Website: ulta-beauty
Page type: customer-info-address
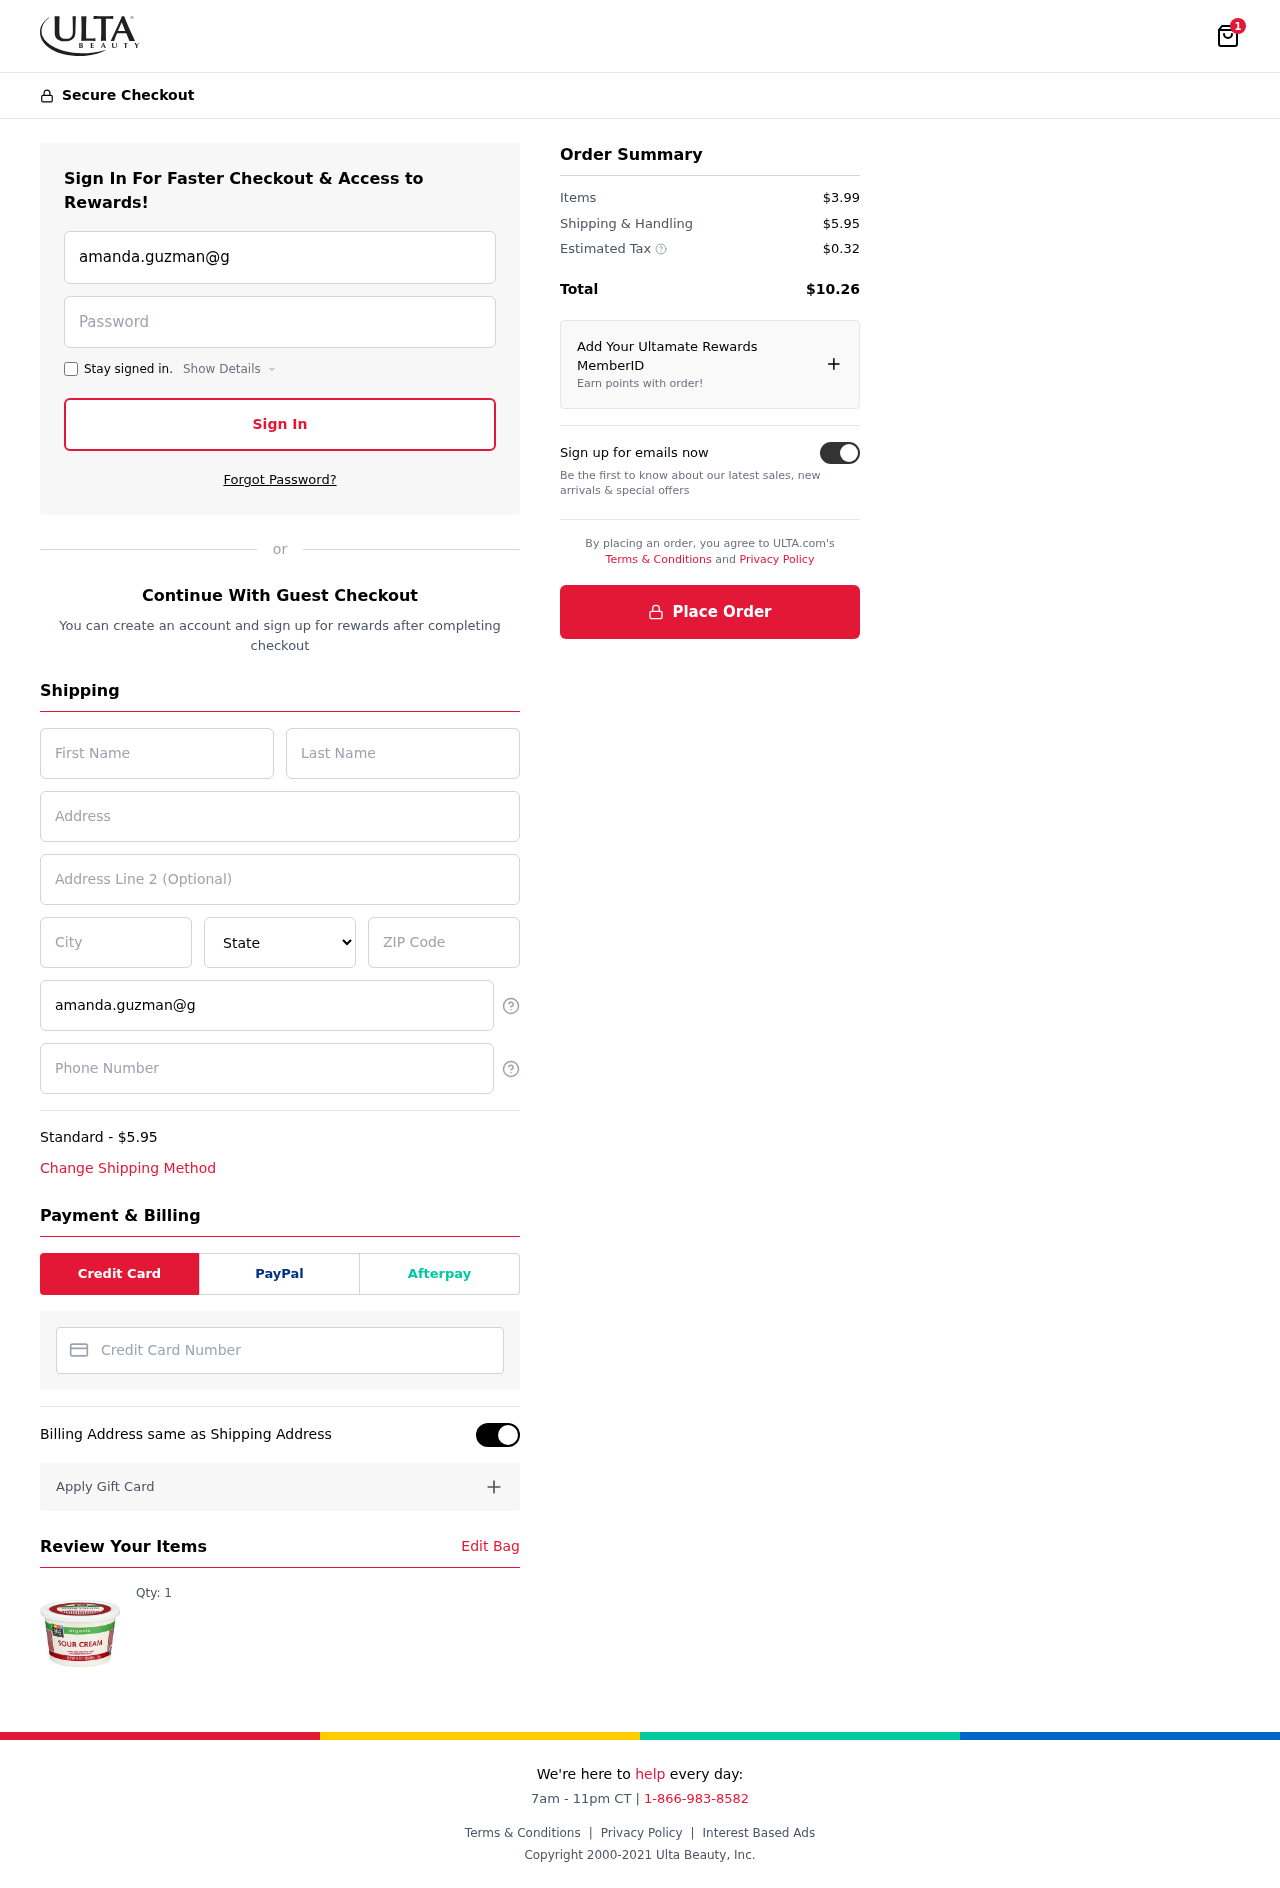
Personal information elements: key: PII_CARD_NUMBER
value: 3465 6684 5347 585
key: PII_CITY
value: Davidchester
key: PII_EMAIL
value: amanda.guzman@gmail.com
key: PII_FIRSTNAME
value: Amanda
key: PII_LASTNAME
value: Guzman
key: PII_PHONE
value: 6902676176
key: PII_POSTCODE
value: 49670
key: PII_STATE
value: Michigan
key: PII_STREET
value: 8322 Caitlin Port
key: PII_STREET2
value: Apt. 741
Product elements: key: PRODUCT1_QUANTITY
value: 1
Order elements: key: ORDER_NUM_ITEMS
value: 1
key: ORDER_SHIPPING_COST
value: $5.95
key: ORDER_ITEMS_TOTAL
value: $3.99
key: ORDER_SHIPPING_COST2
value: $5.95
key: ORDER_TAX
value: $0.32
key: ORDER_TOTAL
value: $10.26